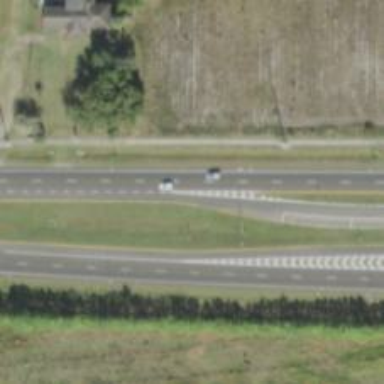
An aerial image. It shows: Trunk link highway.